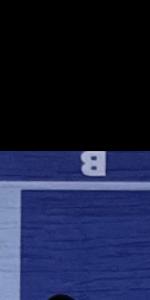
Label: Empty